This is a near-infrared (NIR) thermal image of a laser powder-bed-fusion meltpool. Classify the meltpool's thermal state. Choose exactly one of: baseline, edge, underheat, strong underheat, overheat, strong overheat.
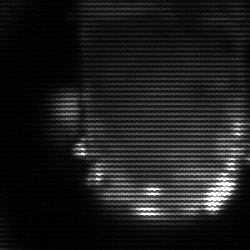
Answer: baseline